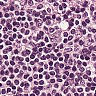
Metastatic tissue present: no